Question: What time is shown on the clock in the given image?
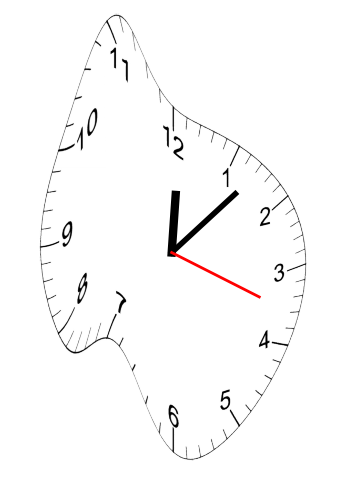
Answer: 12:07:18